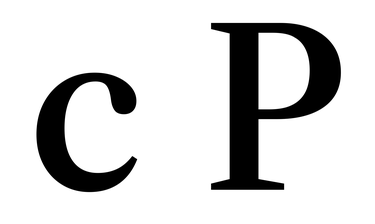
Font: LibreCaslonText_Medium